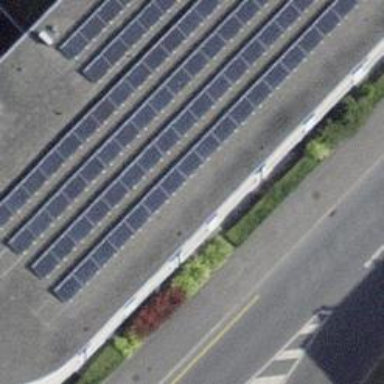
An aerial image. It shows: Solar photovoltaic panel generator.